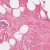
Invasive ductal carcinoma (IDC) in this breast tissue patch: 0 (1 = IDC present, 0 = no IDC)